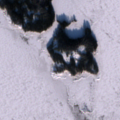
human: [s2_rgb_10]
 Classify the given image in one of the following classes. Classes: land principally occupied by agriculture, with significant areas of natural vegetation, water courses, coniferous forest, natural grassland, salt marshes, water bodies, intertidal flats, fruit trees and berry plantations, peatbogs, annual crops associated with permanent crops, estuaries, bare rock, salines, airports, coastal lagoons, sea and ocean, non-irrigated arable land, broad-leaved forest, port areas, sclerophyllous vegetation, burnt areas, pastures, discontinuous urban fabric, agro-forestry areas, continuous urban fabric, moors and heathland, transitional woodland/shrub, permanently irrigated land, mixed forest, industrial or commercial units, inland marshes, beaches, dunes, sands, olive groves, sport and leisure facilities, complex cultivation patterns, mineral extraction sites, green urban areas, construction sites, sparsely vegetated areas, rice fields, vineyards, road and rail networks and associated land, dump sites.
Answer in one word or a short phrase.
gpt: coniferous forest, sea and ocean